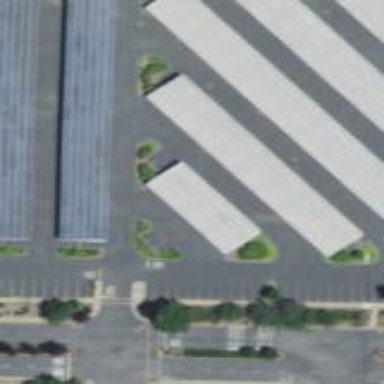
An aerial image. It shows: Solar photovoltaic panel generator on the roof of building.